Interaction volume radius: 5 \u00c5
Interaction volume height: 40 \u00c5
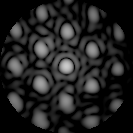
Disorder parameter: 0.2684